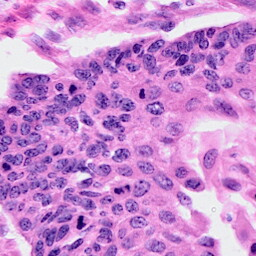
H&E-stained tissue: Cervix